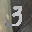
Label: 3